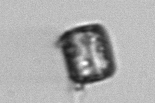
Label: Thalassiosira